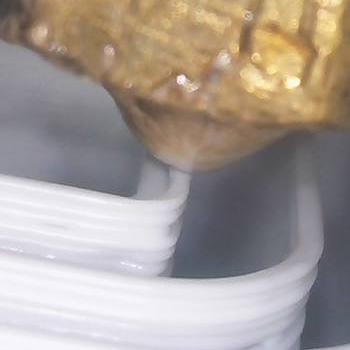
Flow rate: 74%